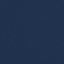
Land use / land cover: SeaLake